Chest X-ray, AP view. Patient: 74 years old, sex F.
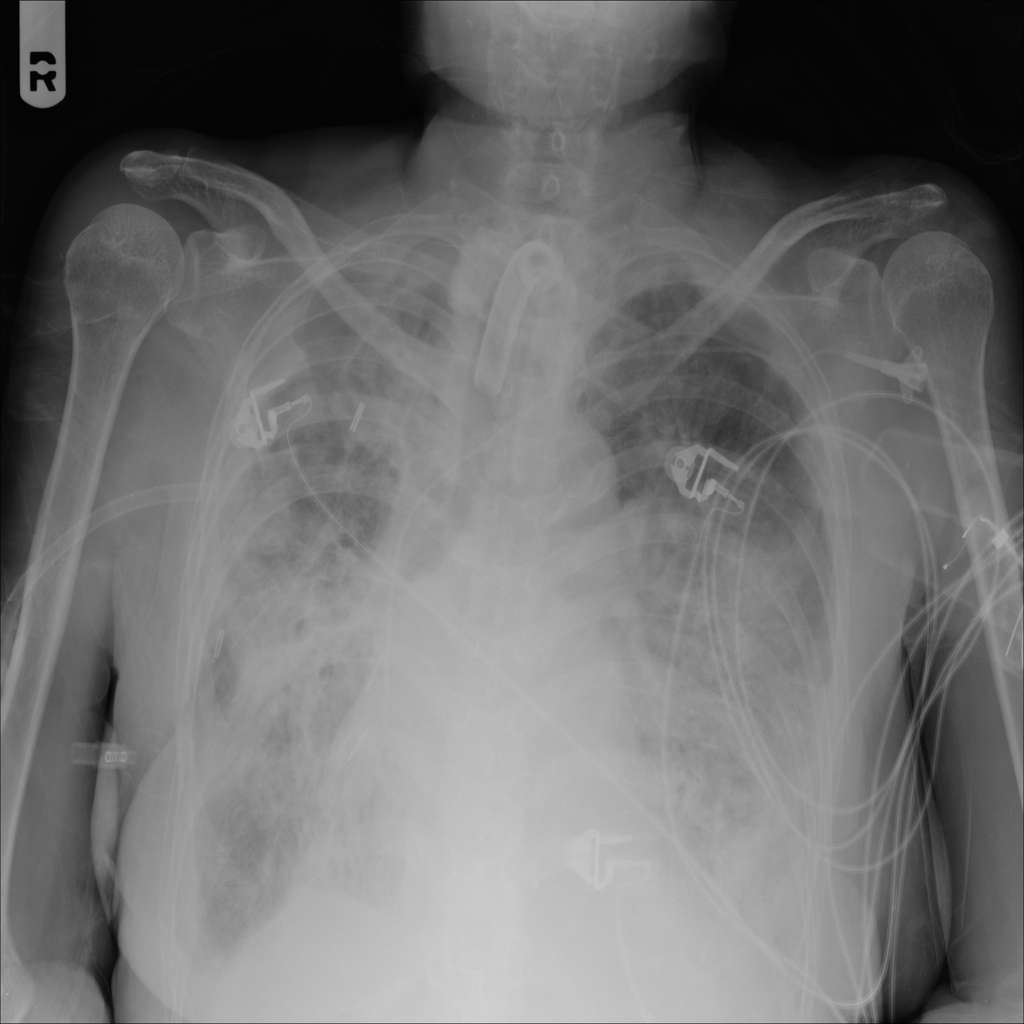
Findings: Fibrosis, Infiltration, Pleural_Thickening